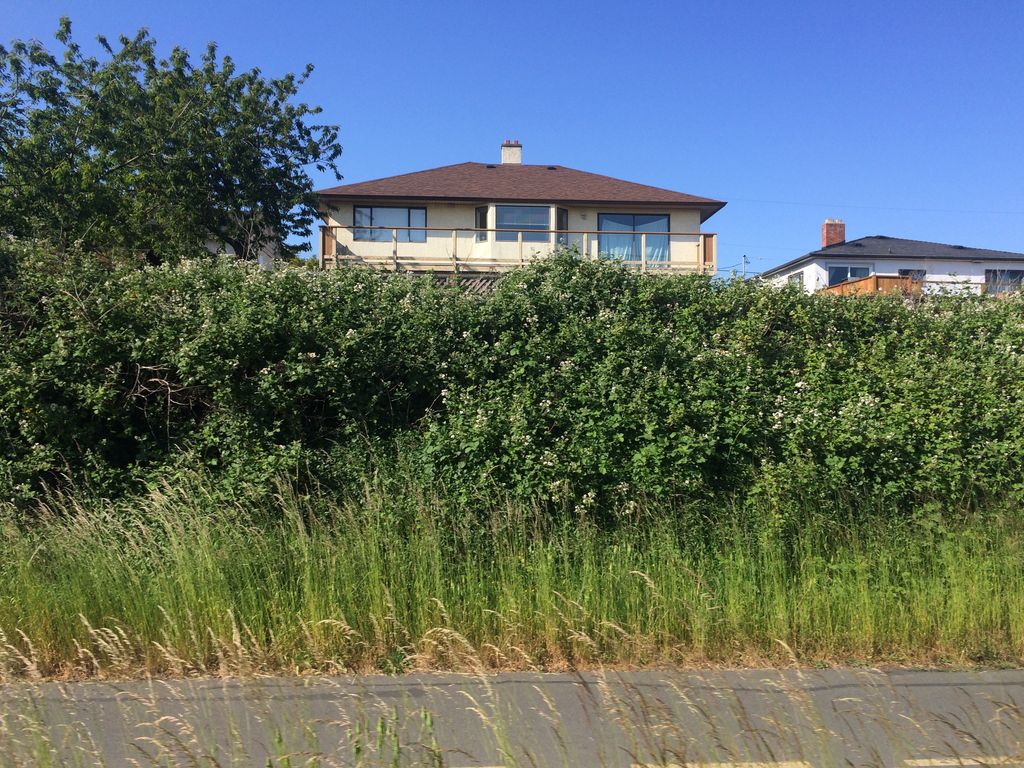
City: victoria